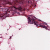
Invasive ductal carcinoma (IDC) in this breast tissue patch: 0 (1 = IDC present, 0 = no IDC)